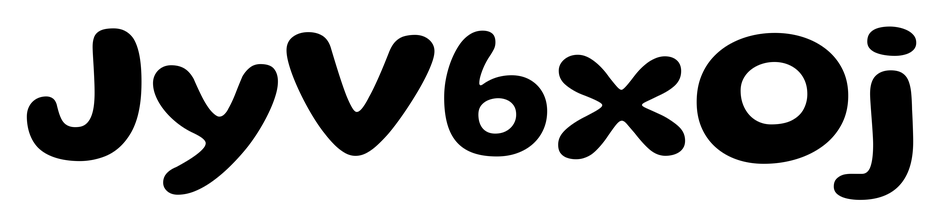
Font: Gluten_SemiBold